Question: I have a CSV creation project, I created it and works fine, but one problem when it opens; it shows degree celsius symbol as below;

and my code looks like this;
'''
writeString = [NSString stringWithFormat:@"%@%@",tempString,@"degc"];
NSFileManager *fileManager = [NSFileManager defaultManager];
[fileManager createFileAtPath:csvFilePath contents:[writeString dataUsingEncoding:NSUTF8StringEncoding] attributes:nil];
'''
I added 'deg' symbol using cmd+shift+8, it looks fine in Xcode but problem arises when it opens in spreadsheet manipulating applications, I need your help...
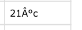
Answer: Try NSISOLatin1StringEncoding or NSASCIIStringEncoding while it writing to csv. Below code worked for me.
'''
NSFileManager *fileManager = [NSFileManager defaultManager];
[fileManager createFileAtPath:csvFilePath contents:[writeString dataUsingEncoding:NSISOLatin1StringEncoding] attributes:nil];
'''
(i got the solution from the comments on my question, i think this may help some others)